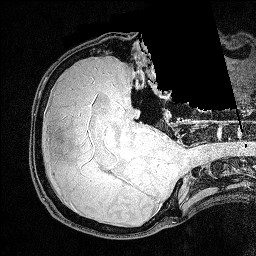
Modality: FLASH
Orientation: axial
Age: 26
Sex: male